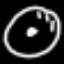
Label: clock